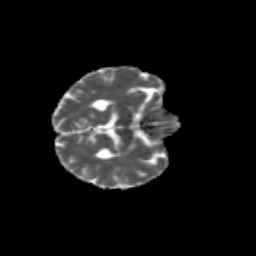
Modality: MD
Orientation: axial
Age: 60
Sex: male
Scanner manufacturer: siemens
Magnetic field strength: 3 T
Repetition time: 4.71 s
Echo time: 0.0906 s